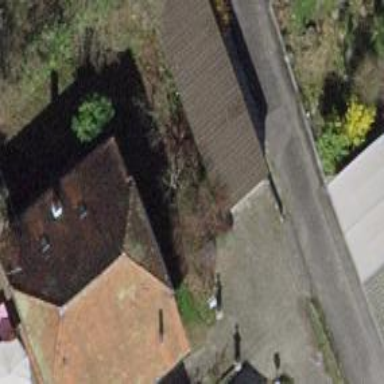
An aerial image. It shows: View of roof of building.